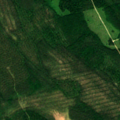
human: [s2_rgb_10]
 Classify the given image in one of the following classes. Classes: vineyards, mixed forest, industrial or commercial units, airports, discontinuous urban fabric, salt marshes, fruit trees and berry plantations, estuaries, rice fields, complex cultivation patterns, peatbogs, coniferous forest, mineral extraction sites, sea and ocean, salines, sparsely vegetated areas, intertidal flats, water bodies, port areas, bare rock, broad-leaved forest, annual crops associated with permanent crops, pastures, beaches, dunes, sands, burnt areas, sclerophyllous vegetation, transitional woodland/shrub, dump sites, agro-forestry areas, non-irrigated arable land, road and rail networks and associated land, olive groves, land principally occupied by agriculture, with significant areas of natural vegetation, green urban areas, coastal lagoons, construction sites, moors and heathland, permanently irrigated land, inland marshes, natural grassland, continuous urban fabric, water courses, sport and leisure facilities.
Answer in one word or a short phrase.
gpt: coniferous forest, mixed forest